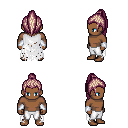
a pixel art fantasy rpg character, male body template, human, dark skin, white tattered cape, white pants, white blonde long topknot hairstyle, white cloth bracers, four views (front, back, left, right), 2x2 character sprite sheet, small pixel art, hard edges, no anti-aliasing